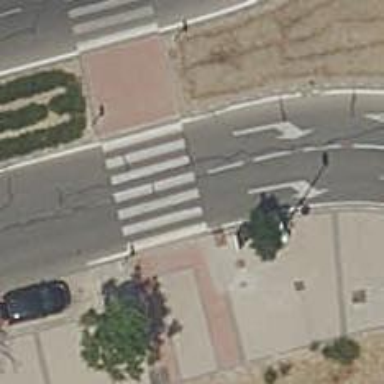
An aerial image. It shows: Zebra crossing on the road.